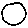
Label: circle